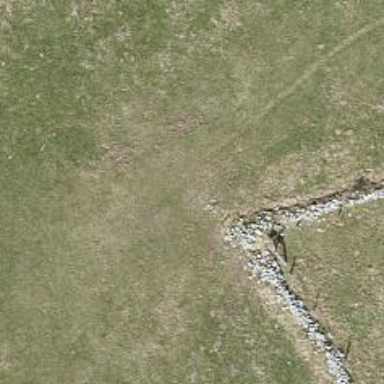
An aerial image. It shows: Wall barrier.